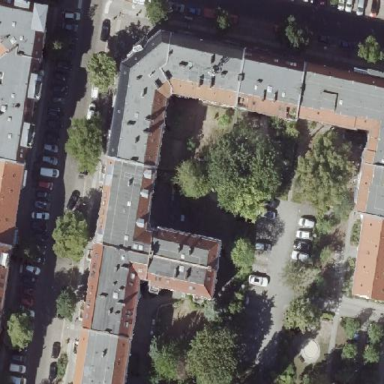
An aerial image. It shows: Unique apartment building with double saltbox roof shape.